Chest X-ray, AP view. Patient: 32 years old, sex M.
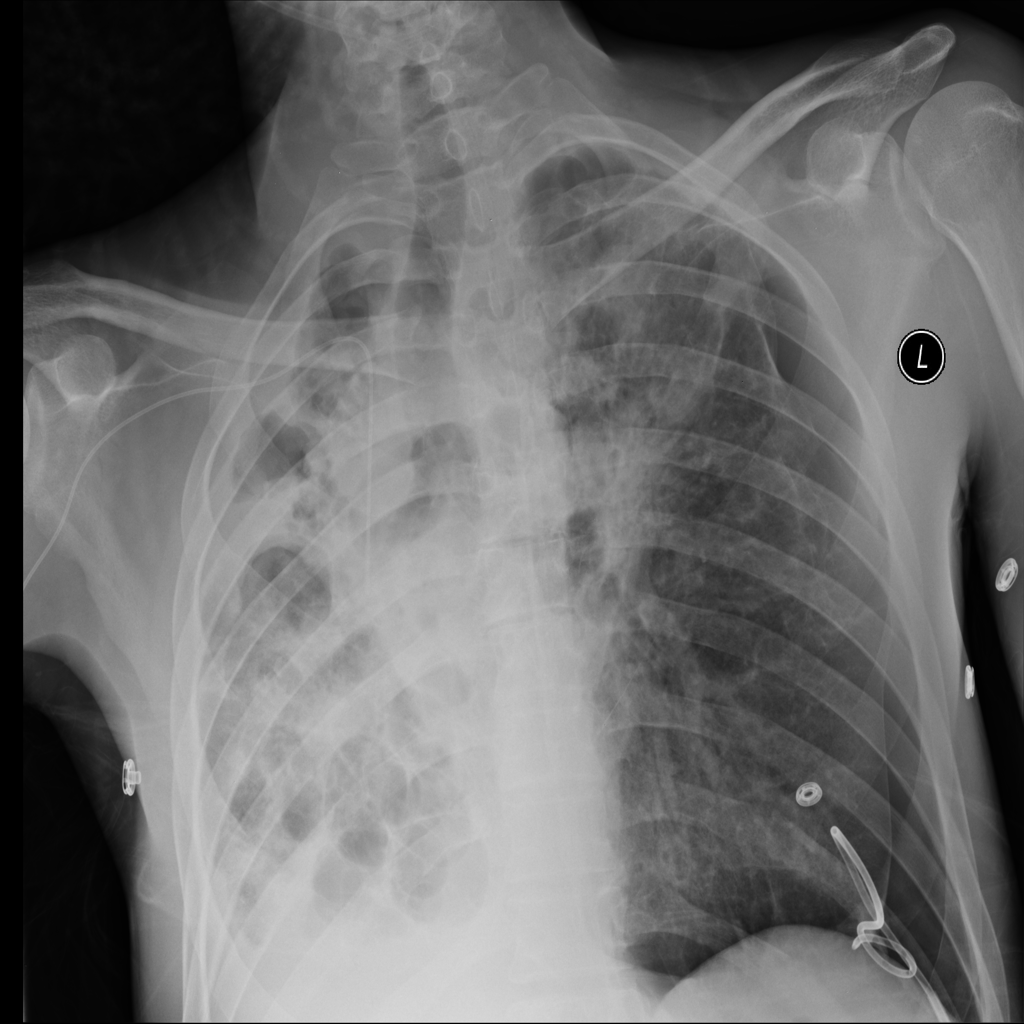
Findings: Infiltration, Pneumothorax